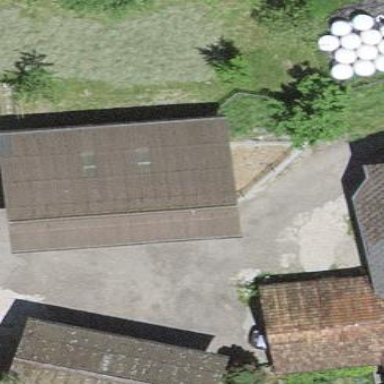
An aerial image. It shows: Farm auxiliary building.